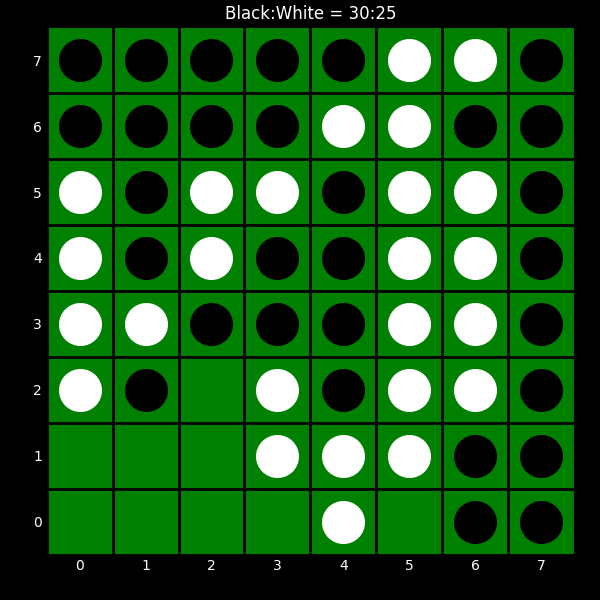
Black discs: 30
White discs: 25